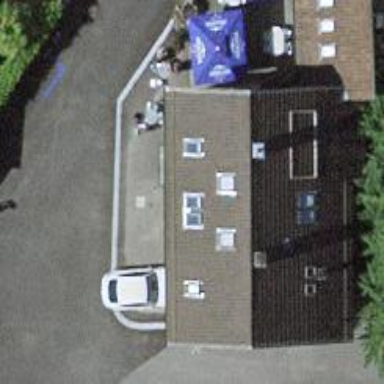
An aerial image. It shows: Restaurant.